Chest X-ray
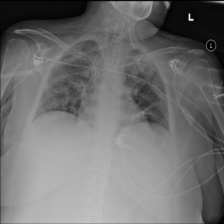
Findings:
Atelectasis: positive
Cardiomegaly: negative
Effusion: negative
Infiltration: positive
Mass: negative
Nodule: negative
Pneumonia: negative
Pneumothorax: negative
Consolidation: negative
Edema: negative
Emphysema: negative
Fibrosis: negative
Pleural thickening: negative
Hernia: negative